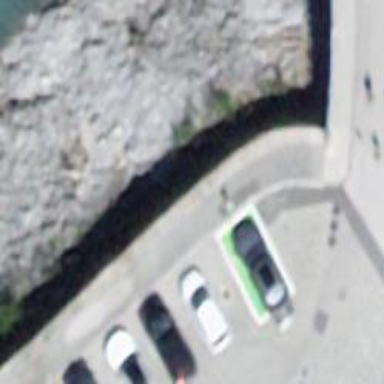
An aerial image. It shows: Charging station.